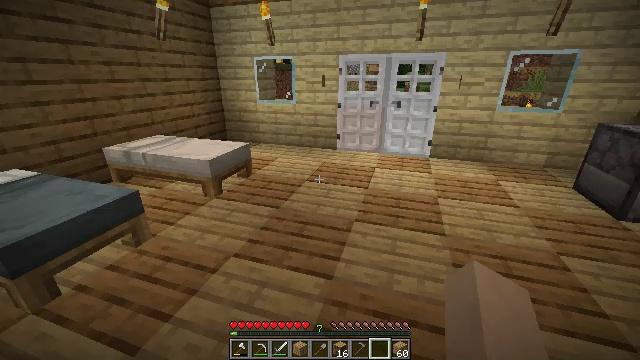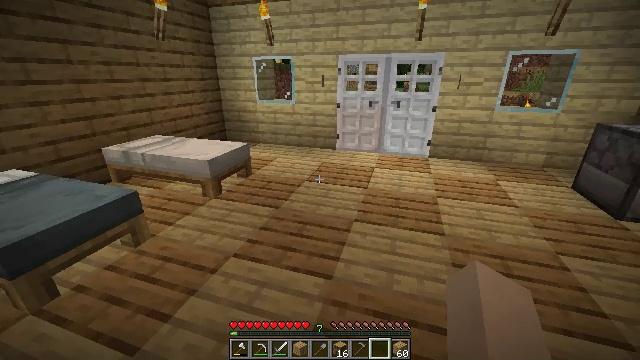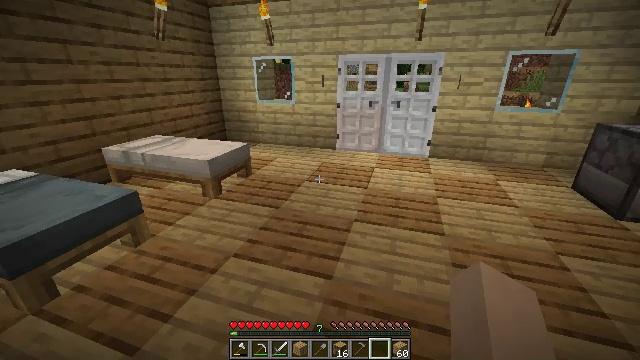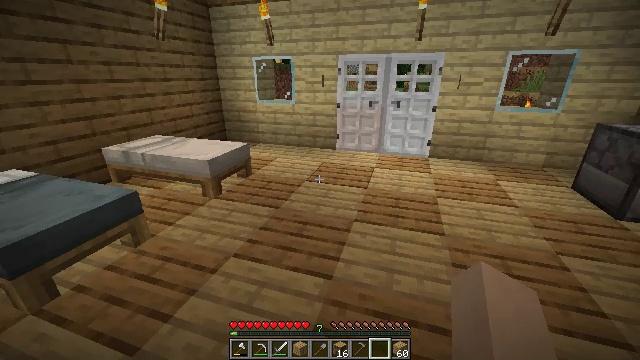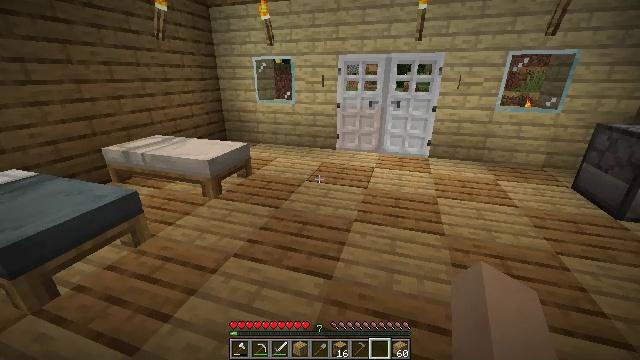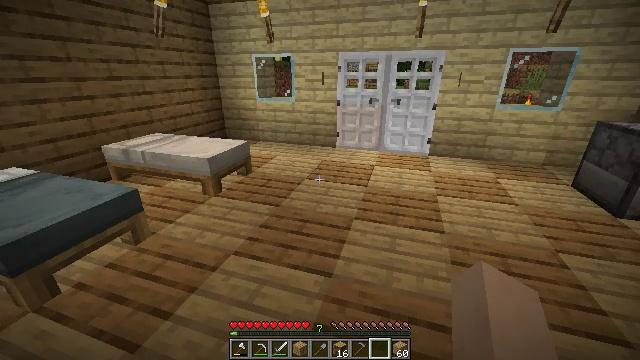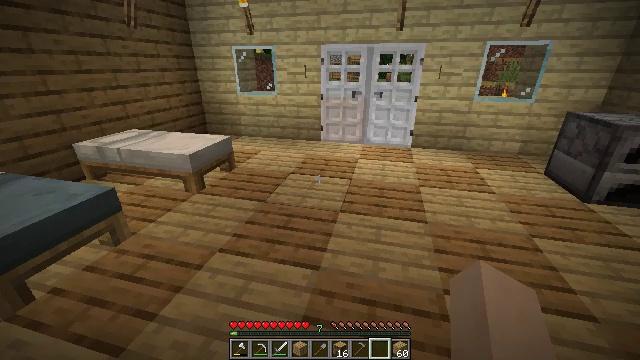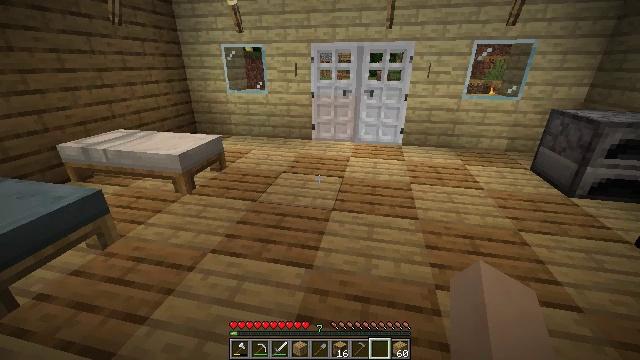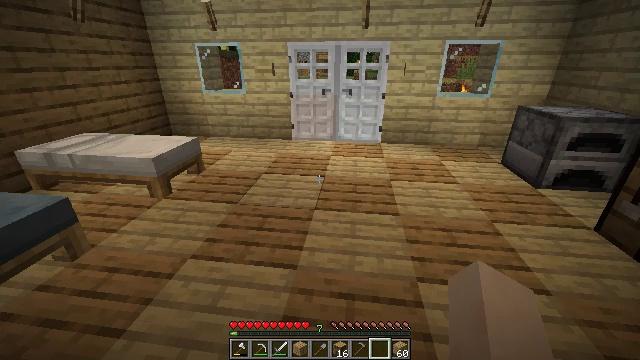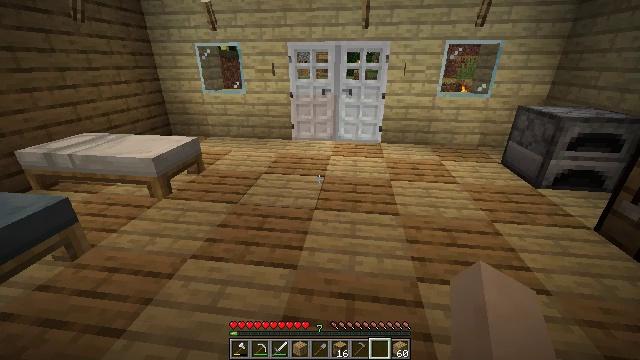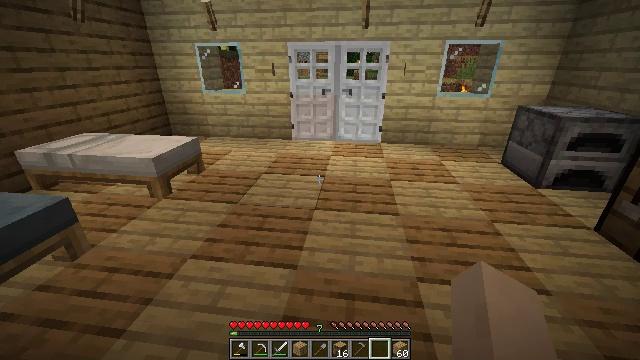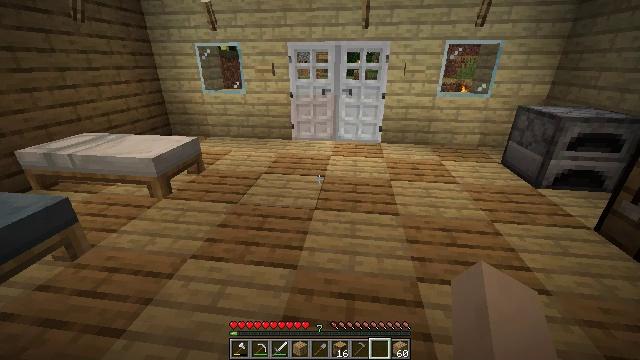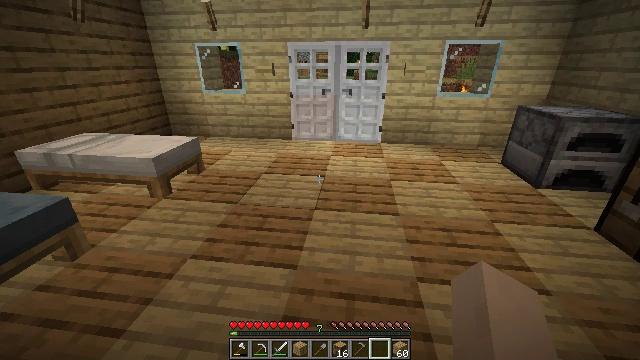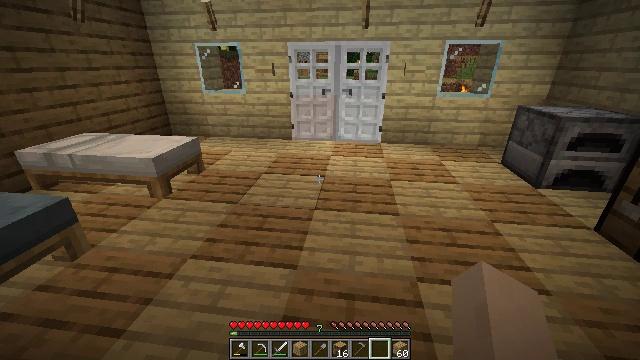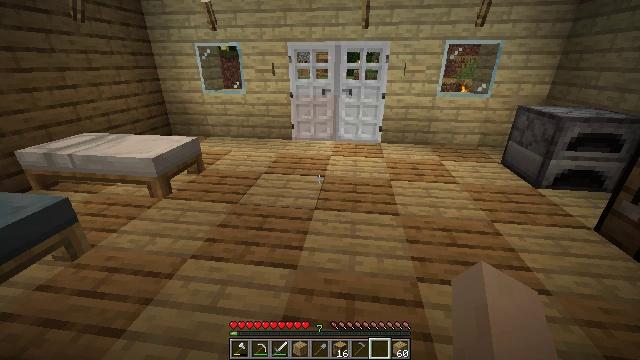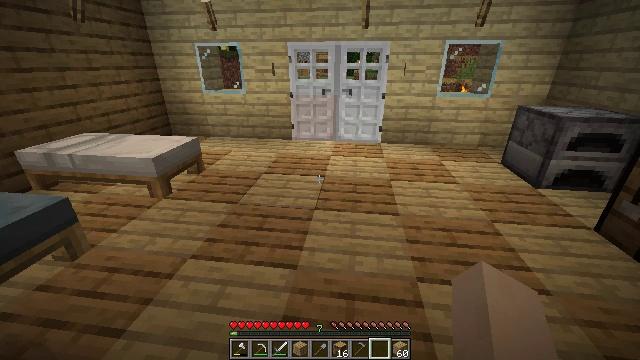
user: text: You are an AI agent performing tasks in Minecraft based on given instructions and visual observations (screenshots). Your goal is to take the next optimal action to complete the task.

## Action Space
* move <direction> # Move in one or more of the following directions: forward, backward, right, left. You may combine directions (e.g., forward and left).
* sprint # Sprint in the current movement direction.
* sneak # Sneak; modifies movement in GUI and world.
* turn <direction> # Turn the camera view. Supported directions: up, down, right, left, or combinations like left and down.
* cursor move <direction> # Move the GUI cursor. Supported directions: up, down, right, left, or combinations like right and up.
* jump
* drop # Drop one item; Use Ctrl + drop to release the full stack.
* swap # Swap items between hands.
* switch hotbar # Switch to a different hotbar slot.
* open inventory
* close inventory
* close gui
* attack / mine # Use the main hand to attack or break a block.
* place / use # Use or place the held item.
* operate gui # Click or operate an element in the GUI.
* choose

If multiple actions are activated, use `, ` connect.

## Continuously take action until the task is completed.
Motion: motion action
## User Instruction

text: Make some bread using three wheat.
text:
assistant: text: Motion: no_op
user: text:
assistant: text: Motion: no_op
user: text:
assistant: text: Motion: no_op
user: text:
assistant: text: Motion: no_op
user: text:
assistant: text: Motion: no_op
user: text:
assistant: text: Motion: turn right and down
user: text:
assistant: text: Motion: turn right
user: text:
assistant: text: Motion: turn right
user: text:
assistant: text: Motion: no_op
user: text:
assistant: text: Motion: no_op
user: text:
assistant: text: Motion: no_op
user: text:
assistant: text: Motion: no_op
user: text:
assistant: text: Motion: no_op
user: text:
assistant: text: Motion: no_op
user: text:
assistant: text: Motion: no_op
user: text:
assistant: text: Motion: no_op
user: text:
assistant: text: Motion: no_op
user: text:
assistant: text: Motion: no_op
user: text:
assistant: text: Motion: no_op
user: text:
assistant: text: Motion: no_op
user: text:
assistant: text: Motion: no_op
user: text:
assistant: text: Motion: no_op
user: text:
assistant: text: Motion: no_op
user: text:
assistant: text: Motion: no_op
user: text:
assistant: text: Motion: no_op
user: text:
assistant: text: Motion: no_op
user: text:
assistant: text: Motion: no_op
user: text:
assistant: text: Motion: no_op
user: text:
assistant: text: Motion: no_op
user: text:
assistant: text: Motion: no_op